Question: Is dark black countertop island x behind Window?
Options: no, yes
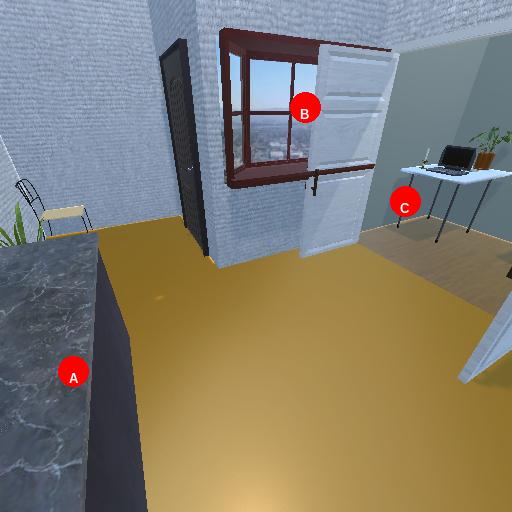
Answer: no